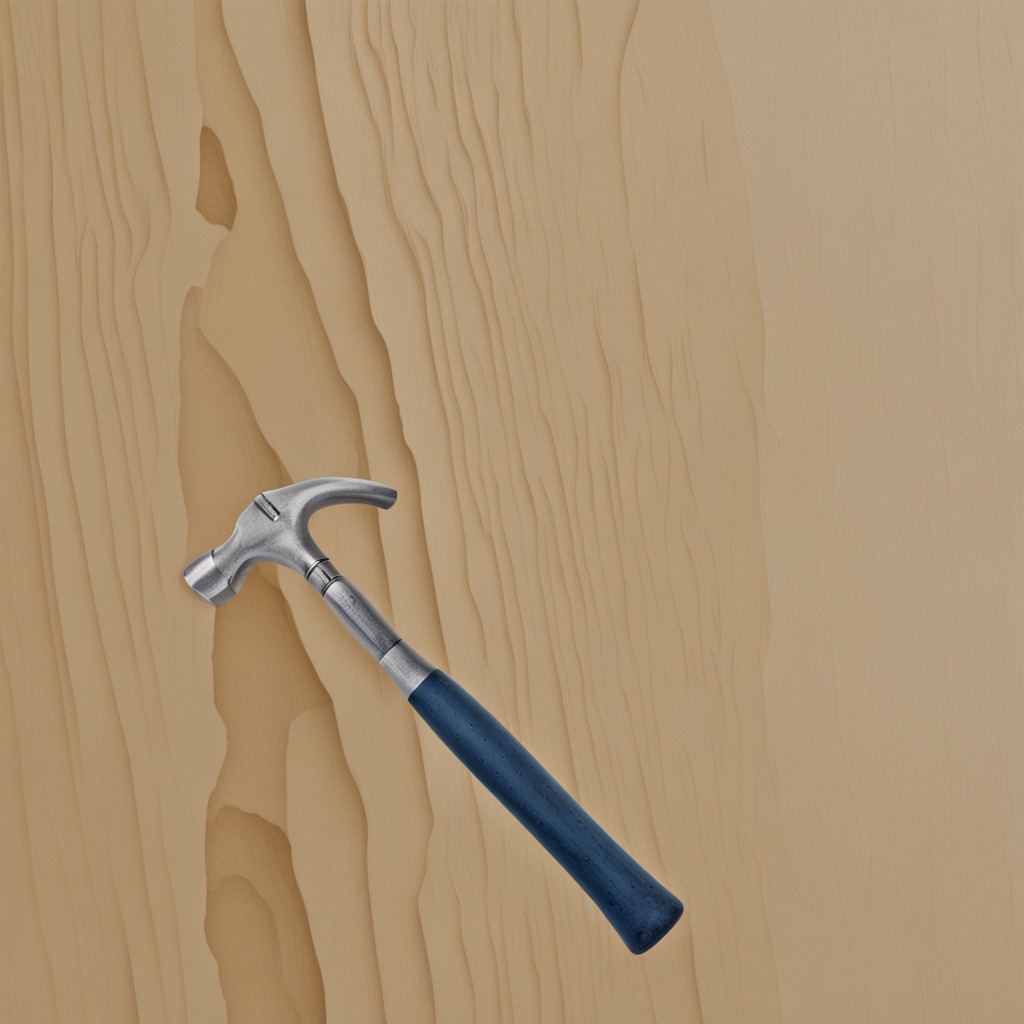
A hammer is lying on the plywood surface in a paint workshop lit by afternoon window light.